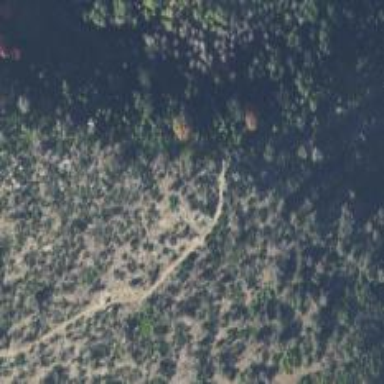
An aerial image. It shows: Backcountry path for outdoor activities.